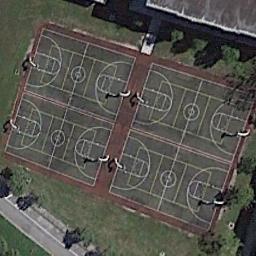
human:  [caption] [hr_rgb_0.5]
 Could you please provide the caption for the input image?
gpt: There are four basketball courts in the middle of grass with a road pass by .

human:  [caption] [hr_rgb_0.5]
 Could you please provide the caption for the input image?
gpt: Four basketball courts next to a building and a road beside .

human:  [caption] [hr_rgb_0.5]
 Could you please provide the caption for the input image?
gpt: The four neatly arrayed basketball courts on the grass are next to the buildings .

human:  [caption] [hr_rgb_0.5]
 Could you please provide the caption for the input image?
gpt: There are four basketball courts on the playground .

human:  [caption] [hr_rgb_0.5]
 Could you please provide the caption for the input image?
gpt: Four basketball courts are surrounded by grass .